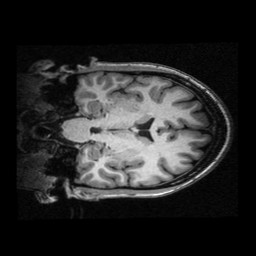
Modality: T1w
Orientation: coronal
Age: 24
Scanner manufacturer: siemens
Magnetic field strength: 3 T
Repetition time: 2.3 s
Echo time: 0.00336 s